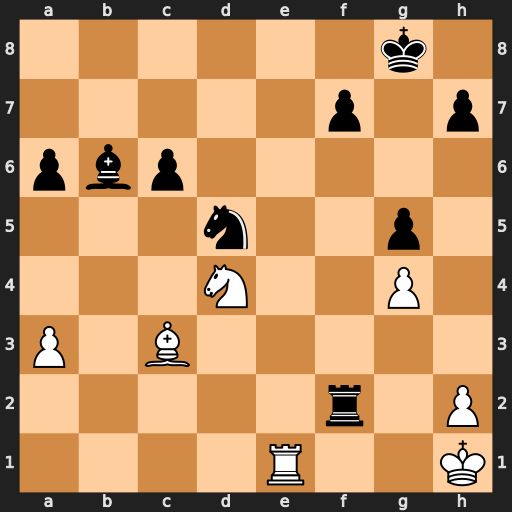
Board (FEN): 6k1/5p1p/pbp5/3n2p1/3N2P1/P1B5/5r1P/4R2K
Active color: w
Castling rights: -
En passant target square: -
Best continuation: Re8+ Kg7 Nf5+ Kg6 Rg8#